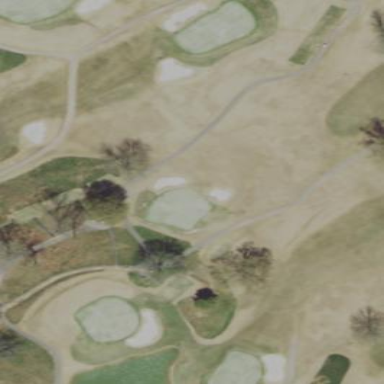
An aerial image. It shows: Golf fairway surrounded by grass.